Question: I have to develop an Intensity Meter, which will basically display the average intensity level of a uniformly exposed image. As the focus of the camera is changed the pointer starts moving to the correct value in the following display:

Along with that a text field will be displaying the exact intensity value in digit as well, as can be seen in the figure.
Till now I have been able to capture the image and store its intensity values in a text file. Now I have to develop this animated image. I have never done any animations using OpenCV, so I am looking for some idea how to go about this kind of animation using OpenCV.
Any pointers here?
My complete application is based on Windows Forms (C++) and I am using OpenCV for other
Image processing tasks (not listed here).
Note: The meter will basically show average intensity level of a uniformly exposed area.
I have got some solution here.
So with some research I now know the algorithm:
Theta= A * I
Where,
Theta= angle at which the pointer is rotated
A = Proportionality factor
I= Intensity Level
The angle of rotation will be directly proportional to the intensity level.
So now here is how I plan to go:
1- Create a new Window using cvNamedWindow
2- Display the static part of the image , i.e the dial in the figure, which never changes
3- Display a vertical Pointer pointing at the middle
4- Get the value of Intensity Level I, and apply the formula above to calculate Theta.
5- Based on the angle calculated above, rotate the Pointer by using OpenCv Function.
Can some verify my understanding? Especially please tell me what is the fastest function for rotating the pointer? Please let me know if you can improve it further.
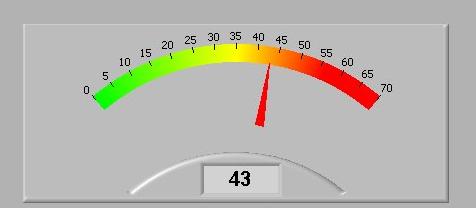
Answer: I'll suggest two options.
1. Use a library: something like WxIndustrialControls which I linked in the comments.
2. If you really want to draw things in opencv, please post the code that you have so far so that answers can focus on the part that has you stuck.
I haven't done drawing in opencv, but I think I found the parts you would need:
- <URL>-
Please update the question with more details about which parts have you stuck. Sorry if I linked to multiple versions of opencv documentation. Shouldn't matter for these fundamental functions I guess.
I haven't tested this at all, but it seemed like something fun to come up with:
# Assumptions:
- - - -
# Configuration Variables:
- - - - - -
# Input Variables:
-
# Output Variables:
- -
# Calculation:
for readability:
'''
left_a = 90 + (arc_size / 2) (angle for min_v)
right_a = 90 - (arc_size / 2) (angle for max_v)
value_range = (max_v - min_v)
'''
get the angle for the needle
'''
value_proportion = (needle_v - min_v) / value_range
needle_a = left_a - (value_proportion * arc_size)
'''
get the virtual center of the circle (e.g. the center for the one in your example image would be outside the image)
'''
dial_origin = [int(image_width / 2) , top_padding + radius]
'''
get the needle start and end points
'''
needle_end[x] = dial_origin[x] - radius * cos(needle_a)
needle_end[y] = dial_origin[y] - radius * sin(needle_a)
needle_start[x] = dial_origin[x] - (radius - needle_l) * cos(needle_a)
needle_start[y] = dial_origin[x] - (radius - needle_l) * sin(needle_a)
'''